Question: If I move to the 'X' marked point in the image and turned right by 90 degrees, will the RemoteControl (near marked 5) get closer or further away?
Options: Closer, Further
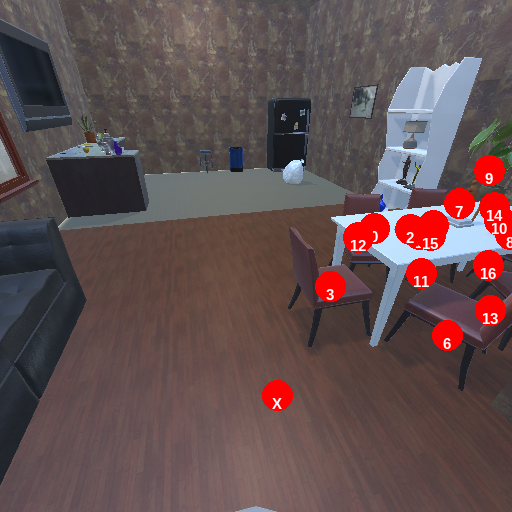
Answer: Closer